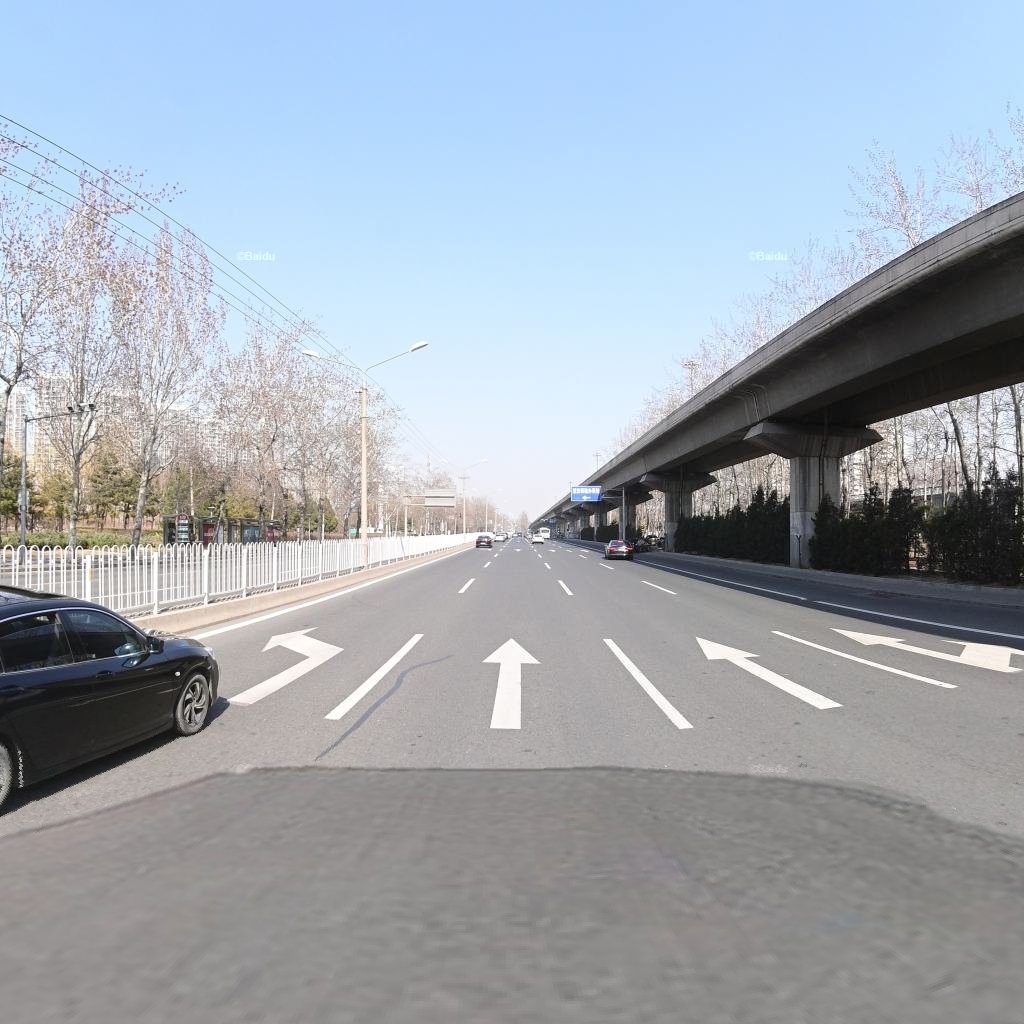
Region: Chaoyang
Road damage annotations: longitudinal patch